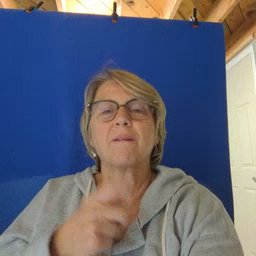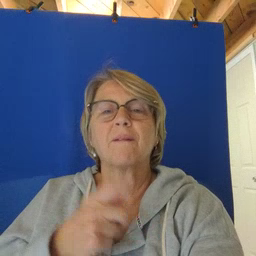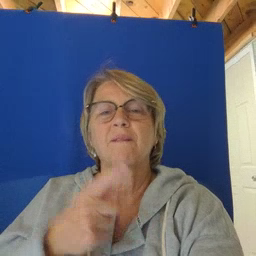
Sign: lips